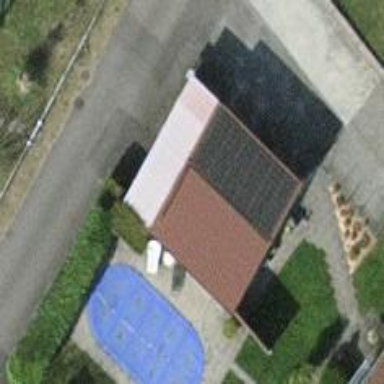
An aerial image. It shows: Swimming pool located in leisure land.